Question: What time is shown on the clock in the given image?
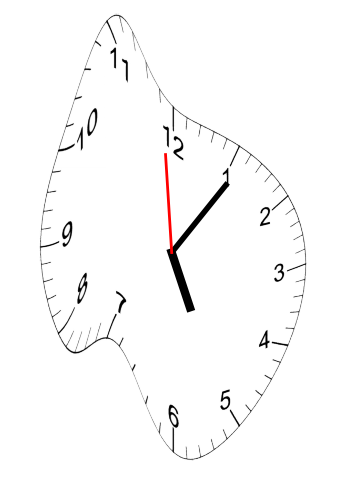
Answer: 05:05:59